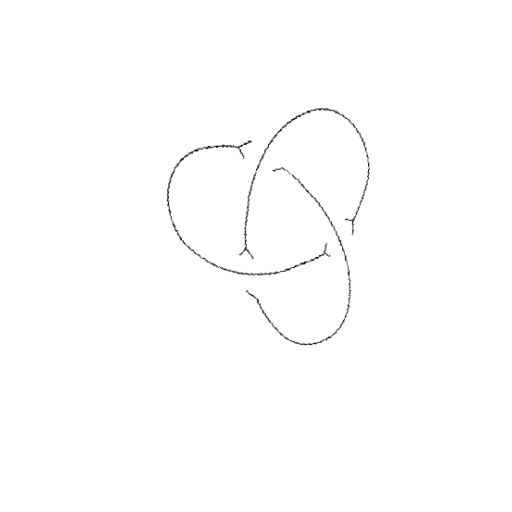
Crossing number: 3